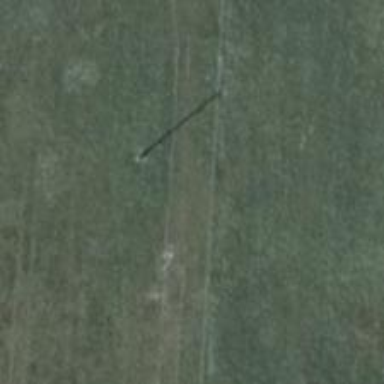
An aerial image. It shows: Power pole.